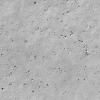
Atmospheric dust classification: not_dusty